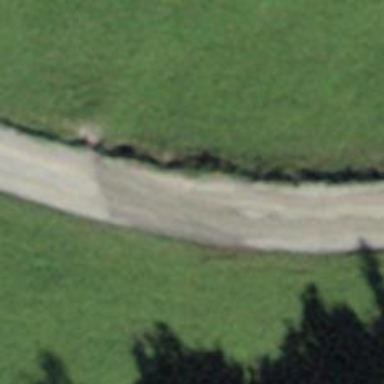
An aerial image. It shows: Unclassified road with compacted surface.